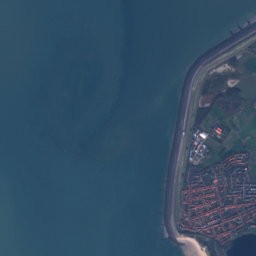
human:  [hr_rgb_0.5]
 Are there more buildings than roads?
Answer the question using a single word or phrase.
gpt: yes

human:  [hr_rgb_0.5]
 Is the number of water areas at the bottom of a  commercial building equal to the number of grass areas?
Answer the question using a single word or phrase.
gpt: no

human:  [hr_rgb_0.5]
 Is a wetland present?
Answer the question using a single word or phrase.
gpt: yes

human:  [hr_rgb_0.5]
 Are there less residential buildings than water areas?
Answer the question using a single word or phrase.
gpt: no

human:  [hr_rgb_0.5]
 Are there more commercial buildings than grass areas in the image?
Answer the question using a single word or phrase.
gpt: yes

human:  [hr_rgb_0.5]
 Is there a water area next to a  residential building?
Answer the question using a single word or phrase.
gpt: yes

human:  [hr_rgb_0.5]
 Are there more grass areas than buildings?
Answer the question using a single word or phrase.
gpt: no

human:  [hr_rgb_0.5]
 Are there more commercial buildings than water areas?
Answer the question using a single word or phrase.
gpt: yes

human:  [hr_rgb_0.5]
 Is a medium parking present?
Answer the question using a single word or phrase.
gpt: yes

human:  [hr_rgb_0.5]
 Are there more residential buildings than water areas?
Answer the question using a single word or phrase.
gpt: yes

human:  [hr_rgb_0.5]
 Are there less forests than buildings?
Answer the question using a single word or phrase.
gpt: yes

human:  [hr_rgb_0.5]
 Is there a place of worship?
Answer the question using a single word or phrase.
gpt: yes

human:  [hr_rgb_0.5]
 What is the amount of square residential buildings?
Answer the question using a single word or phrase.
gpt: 2

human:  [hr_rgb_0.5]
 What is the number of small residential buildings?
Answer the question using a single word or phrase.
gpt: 2086

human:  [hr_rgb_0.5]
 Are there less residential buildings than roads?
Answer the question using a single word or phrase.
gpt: no

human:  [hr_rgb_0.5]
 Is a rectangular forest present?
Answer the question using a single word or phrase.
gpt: yes

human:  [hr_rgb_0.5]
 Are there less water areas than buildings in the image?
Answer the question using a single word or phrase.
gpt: yes

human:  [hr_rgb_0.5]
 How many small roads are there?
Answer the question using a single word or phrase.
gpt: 320

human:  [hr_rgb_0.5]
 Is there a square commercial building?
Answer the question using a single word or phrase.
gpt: yes

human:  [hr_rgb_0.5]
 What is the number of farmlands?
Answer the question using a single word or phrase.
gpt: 4

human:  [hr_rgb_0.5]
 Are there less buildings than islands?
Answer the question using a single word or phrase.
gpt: no

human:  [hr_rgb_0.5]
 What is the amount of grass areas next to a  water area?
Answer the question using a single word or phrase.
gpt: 37

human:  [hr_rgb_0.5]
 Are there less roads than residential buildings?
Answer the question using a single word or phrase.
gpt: yes

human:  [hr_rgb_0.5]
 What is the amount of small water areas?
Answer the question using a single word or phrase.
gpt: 6

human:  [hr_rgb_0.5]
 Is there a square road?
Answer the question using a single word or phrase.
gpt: no

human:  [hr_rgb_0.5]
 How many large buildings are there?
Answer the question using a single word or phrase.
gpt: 0

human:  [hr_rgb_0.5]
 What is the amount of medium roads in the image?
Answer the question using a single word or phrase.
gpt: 0

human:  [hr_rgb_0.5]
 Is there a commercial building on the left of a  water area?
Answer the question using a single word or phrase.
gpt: yes

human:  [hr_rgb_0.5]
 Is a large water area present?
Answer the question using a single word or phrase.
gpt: yes

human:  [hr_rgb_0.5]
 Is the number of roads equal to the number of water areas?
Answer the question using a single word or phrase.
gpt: no

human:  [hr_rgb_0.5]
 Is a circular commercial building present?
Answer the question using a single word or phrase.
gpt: yes

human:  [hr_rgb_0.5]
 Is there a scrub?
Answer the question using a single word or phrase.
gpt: yes

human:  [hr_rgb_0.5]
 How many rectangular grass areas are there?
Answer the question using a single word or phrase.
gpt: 5

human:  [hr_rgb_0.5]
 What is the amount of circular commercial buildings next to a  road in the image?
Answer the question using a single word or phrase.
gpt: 1

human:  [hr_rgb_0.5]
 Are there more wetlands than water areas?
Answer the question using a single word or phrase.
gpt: no

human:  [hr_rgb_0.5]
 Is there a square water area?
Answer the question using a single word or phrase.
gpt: yes